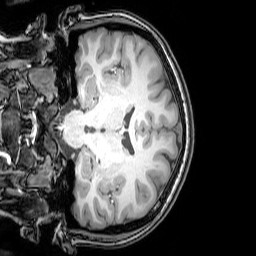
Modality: T1w
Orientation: coronal
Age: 22
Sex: female
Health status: healthy
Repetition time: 0.081 s
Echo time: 0.037 s